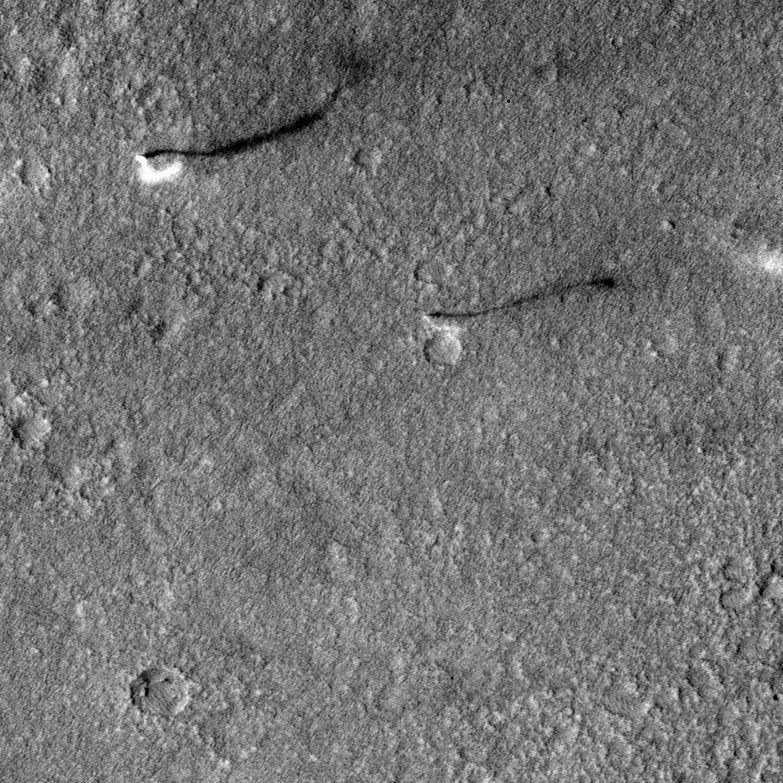
Label: dustdevil, dustdevil